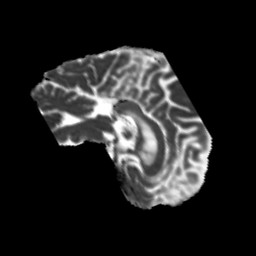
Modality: MD
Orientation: sagittal
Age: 72
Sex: male
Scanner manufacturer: siemens
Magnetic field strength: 3 T
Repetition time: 5.25 s
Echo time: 0.08 s